Interaction volume radius: 10 \u00c5
Interaction volume height: 15 \u00c5
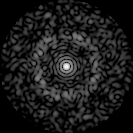
Disorder parameter: 0.8304